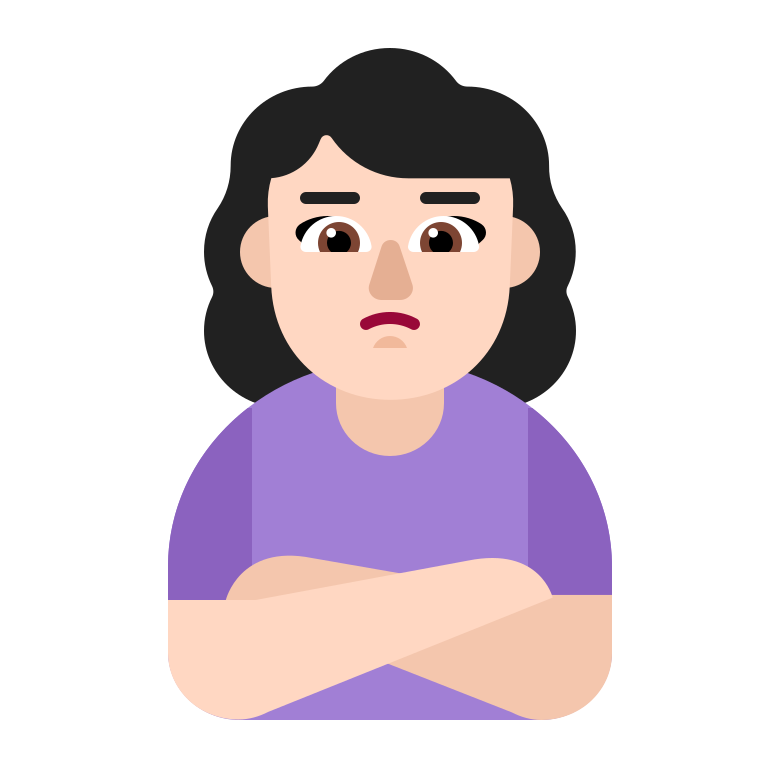
woman pouting flat light